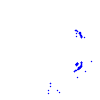
Particle: kaon